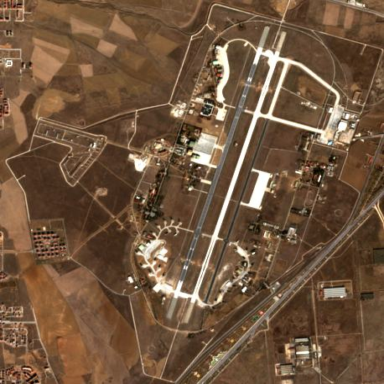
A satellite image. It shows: Military airfield located within aerodrome.